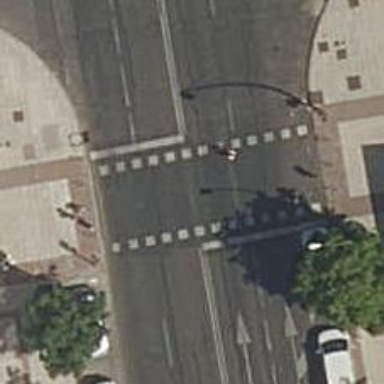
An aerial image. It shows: Road crossing with traffic signals.